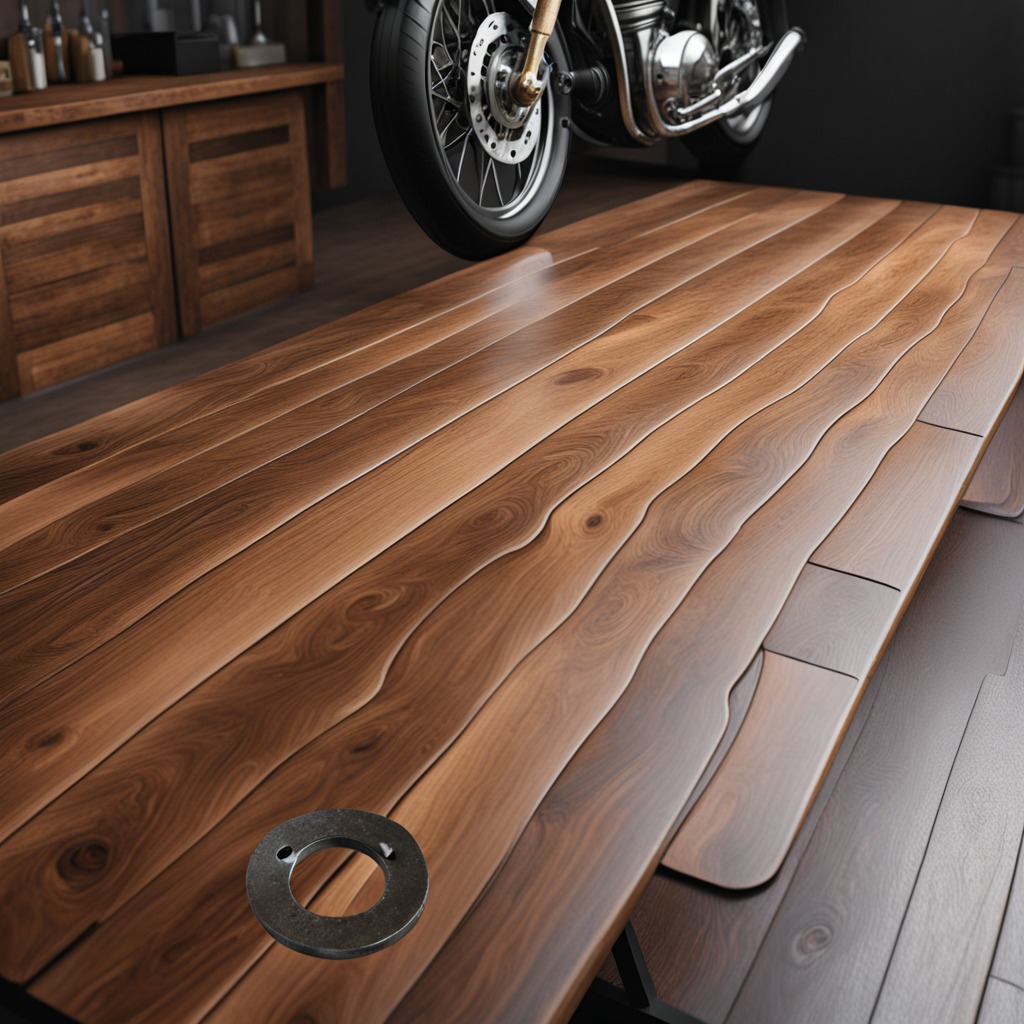
A flat metal washer lies on an oil-spilled wooden table in a vintage motorcycle garage.